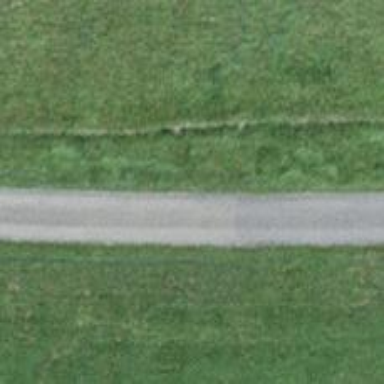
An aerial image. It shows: Paved service road.